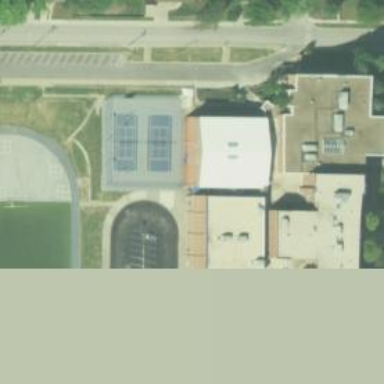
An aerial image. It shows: School.